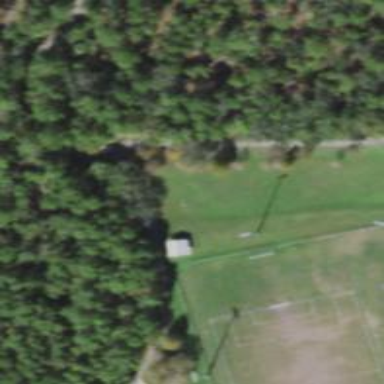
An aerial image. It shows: Disc golf hole.